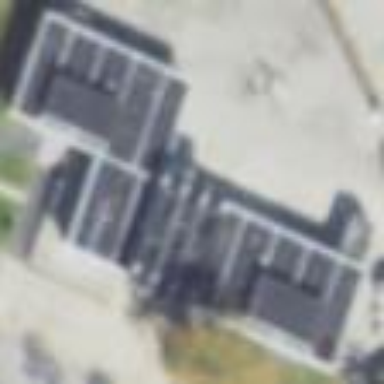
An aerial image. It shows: Sports center building.